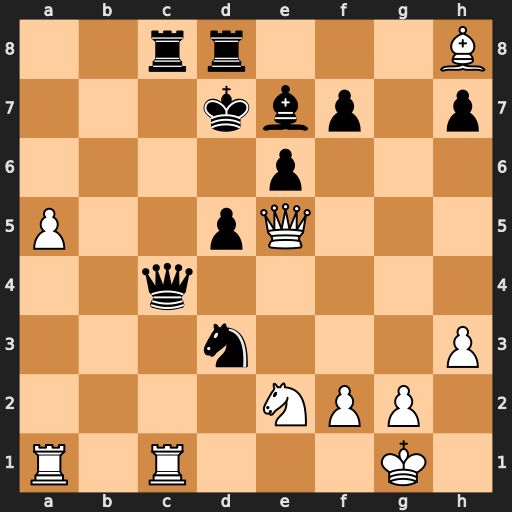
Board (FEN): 2rr3B/3kbp1p/4p3/P2pQ3/2q5/3n3P/4NPP1/R1R3K1
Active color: w
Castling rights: -
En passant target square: -
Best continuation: Rxc4 Nxe5 Rxc8 Rxc8 Bxe5